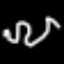
Label: squiggle